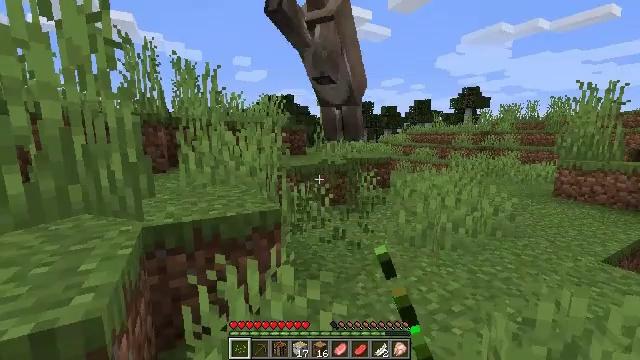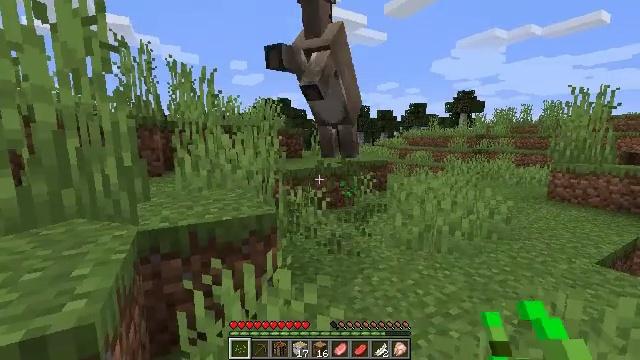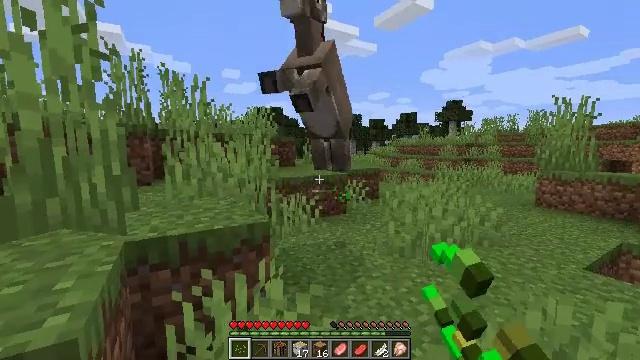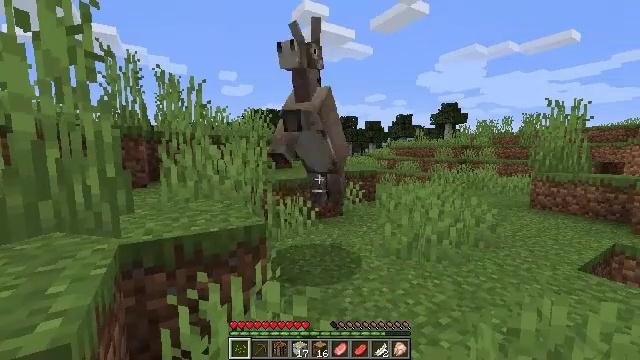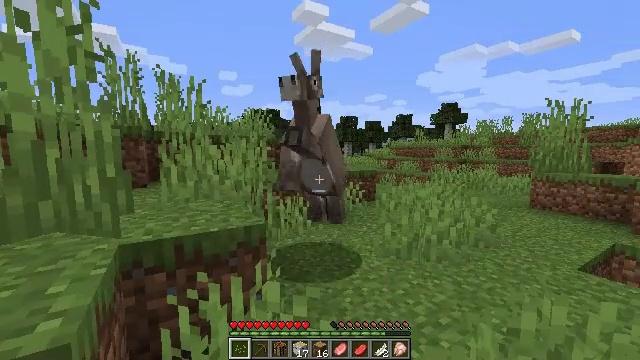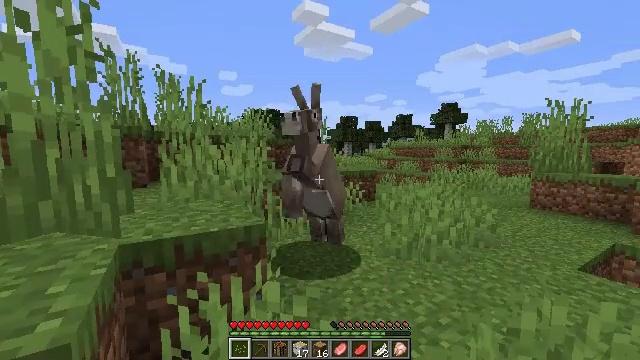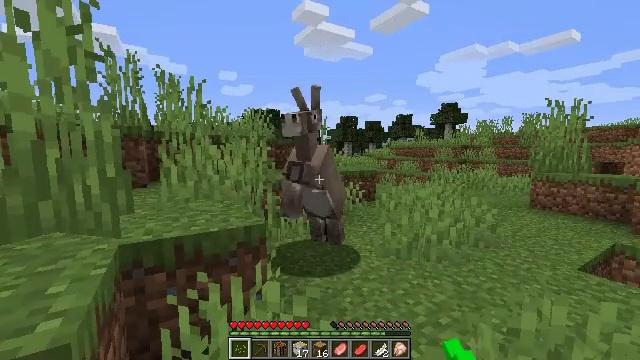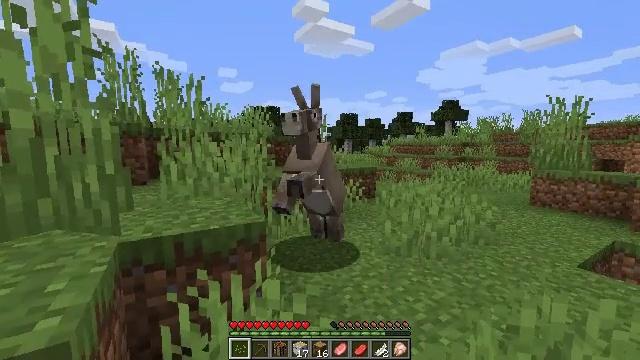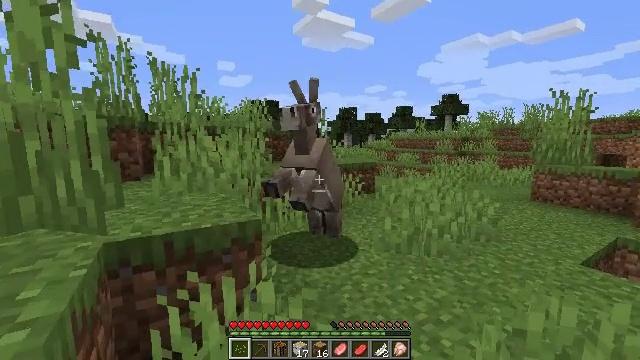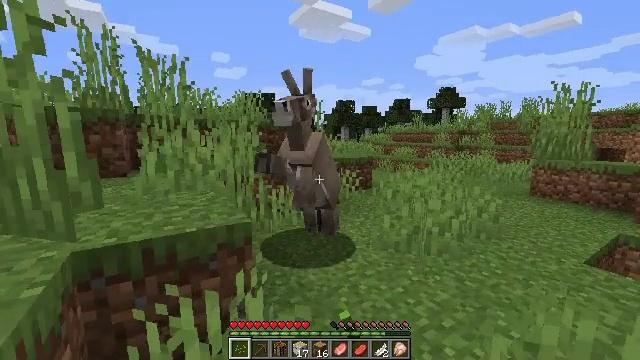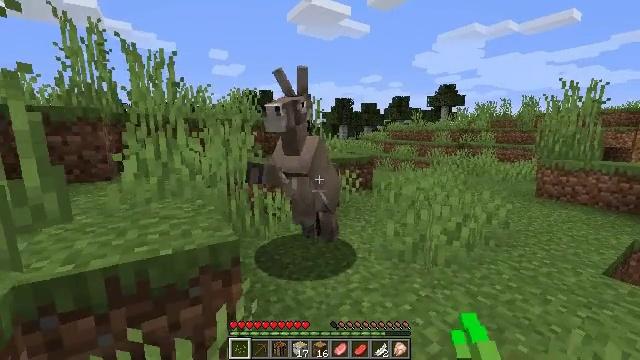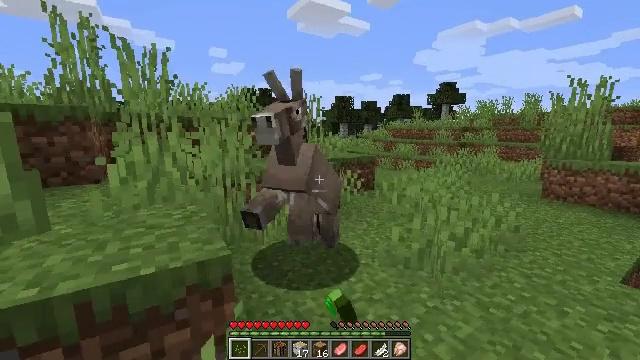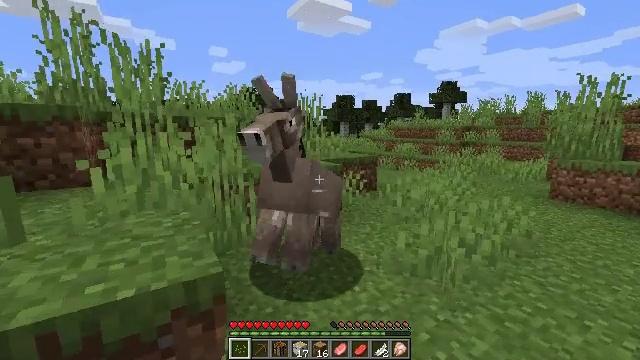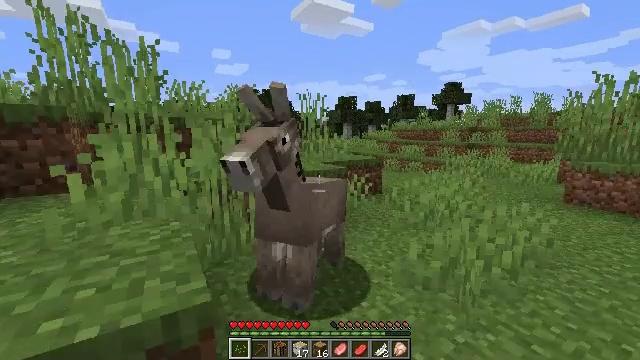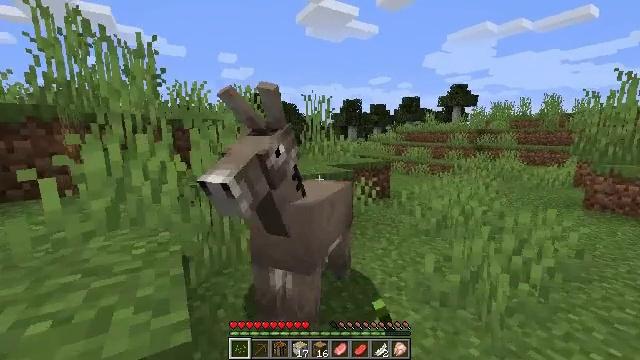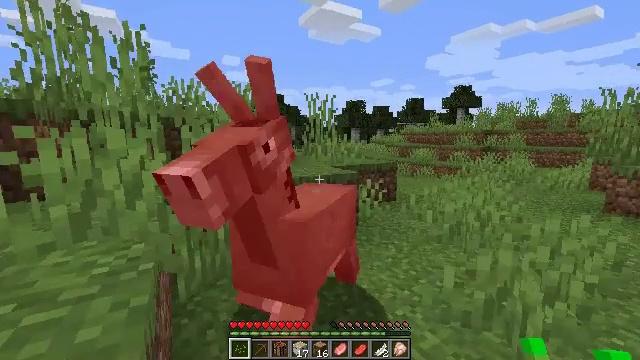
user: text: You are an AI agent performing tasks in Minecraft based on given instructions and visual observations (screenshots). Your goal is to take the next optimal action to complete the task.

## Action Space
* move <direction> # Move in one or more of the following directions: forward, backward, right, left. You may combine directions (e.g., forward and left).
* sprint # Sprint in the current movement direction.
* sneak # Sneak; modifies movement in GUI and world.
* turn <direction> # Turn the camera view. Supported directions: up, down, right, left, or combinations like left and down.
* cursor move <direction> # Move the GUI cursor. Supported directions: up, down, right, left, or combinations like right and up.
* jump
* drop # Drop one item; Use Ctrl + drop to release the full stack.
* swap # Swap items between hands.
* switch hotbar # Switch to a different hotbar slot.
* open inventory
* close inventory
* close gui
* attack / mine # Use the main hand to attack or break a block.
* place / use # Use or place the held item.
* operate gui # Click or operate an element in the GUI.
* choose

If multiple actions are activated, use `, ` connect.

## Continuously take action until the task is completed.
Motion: motion action
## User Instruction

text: Combat the donkey.
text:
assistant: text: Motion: attack / mine
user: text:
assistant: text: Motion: turn right and up, attack / mine
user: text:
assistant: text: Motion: attack / mine
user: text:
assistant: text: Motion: no_op
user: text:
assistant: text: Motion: attack / mine
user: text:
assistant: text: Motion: attack / mine
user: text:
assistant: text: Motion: move forward, attack / mine
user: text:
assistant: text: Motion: move forward, turn down, attack / mine
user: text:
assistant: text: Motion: move forward, turn down
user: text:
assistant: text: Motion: move forward, attack / mine
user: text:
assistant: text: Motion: move forward, attack / mine
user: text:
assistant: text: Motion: move forward, attack / mine
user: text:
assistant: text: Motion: move forward
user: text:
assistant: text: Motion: move forward, turn left
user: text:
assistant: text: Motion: move forward, attack / mine
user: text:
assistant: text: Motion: attack / mine
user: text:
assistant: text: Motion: turn left and down, attack / mine
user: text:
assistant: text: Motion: turn left and down
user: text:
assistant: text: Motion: attack / mine
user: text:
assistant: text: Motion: attack / mine
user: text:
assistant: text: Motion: attack / mine
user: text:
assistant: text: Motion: no_op
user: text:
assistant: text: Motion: turn right and up, attack / mine
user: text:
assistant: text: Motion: turn right and up, attack / mine
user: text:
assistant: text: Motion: attack / mine
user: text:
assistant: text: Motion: attack / mine
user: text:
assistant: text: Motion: turn up
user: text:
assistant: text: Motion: turn up, attack / mine
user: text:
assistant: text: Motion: attack / mine
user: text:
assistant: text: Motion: move forward, attack / mine